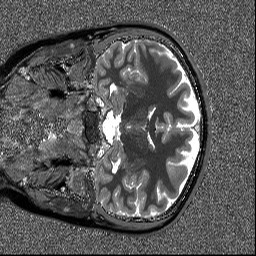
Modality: T1map
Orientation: coronal
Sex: female